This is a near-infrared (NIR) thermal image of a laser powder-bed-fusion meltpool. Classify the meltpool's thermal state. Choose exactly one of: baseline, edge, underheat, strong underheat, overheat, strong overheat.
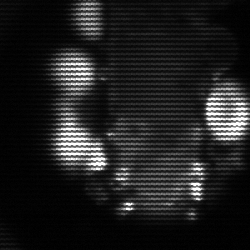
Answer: strong underheat